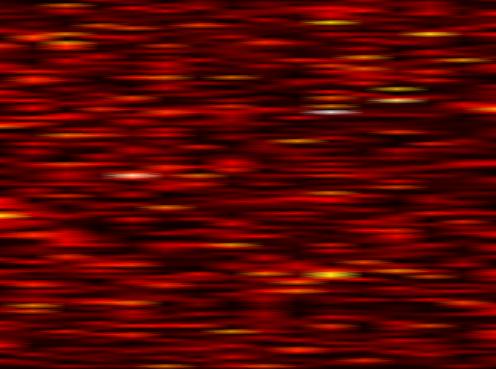
Label: FOFDM